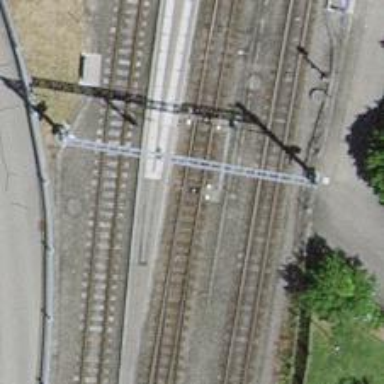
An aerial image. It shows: Railway switch.